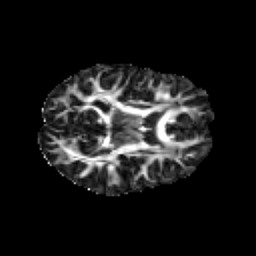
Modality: FA
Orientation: axial
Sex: female
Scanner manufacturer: siemens
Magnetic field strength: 3 T
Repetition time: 5 s
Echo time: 0.071 s